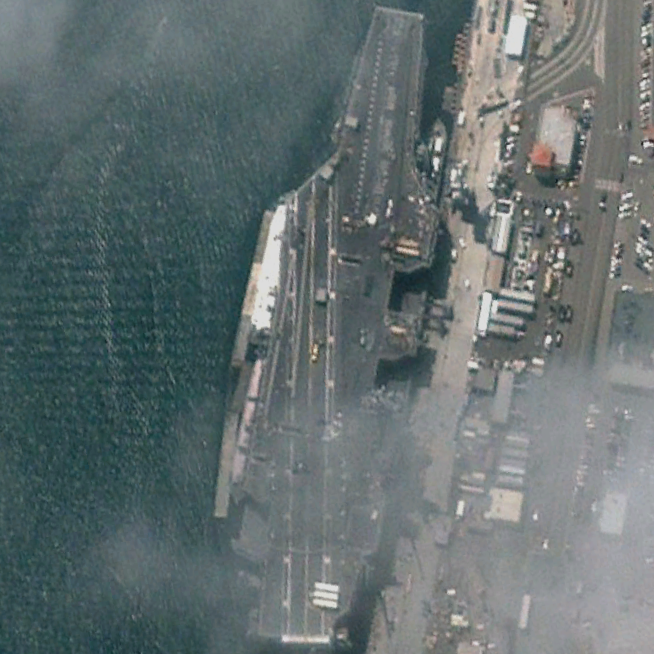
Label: aircraft_carrier